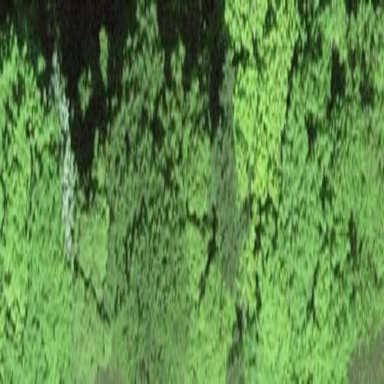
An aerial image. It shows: Forest area.